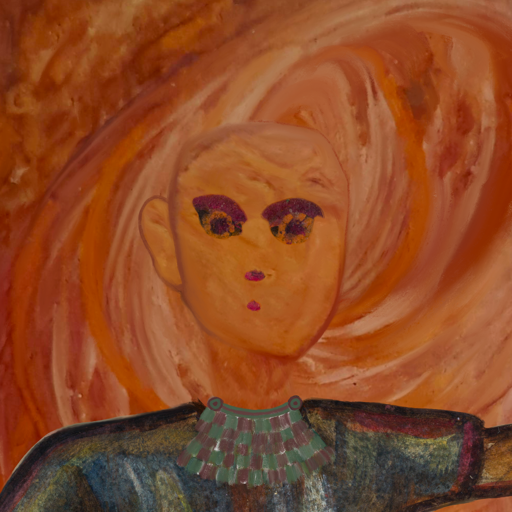
Background: Pious_Lady, Head And Neck Front: Pious_Lady, Face Front: Doll, Bust: Mosgoul, Hair Front: Blank, Head Accessory: Blank, Second Necklace: After_Raid, Necklace: Blank, Baby: Blank